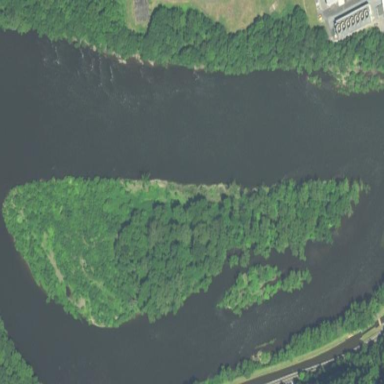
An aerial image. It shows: Islet covered with woodland.